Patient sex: M
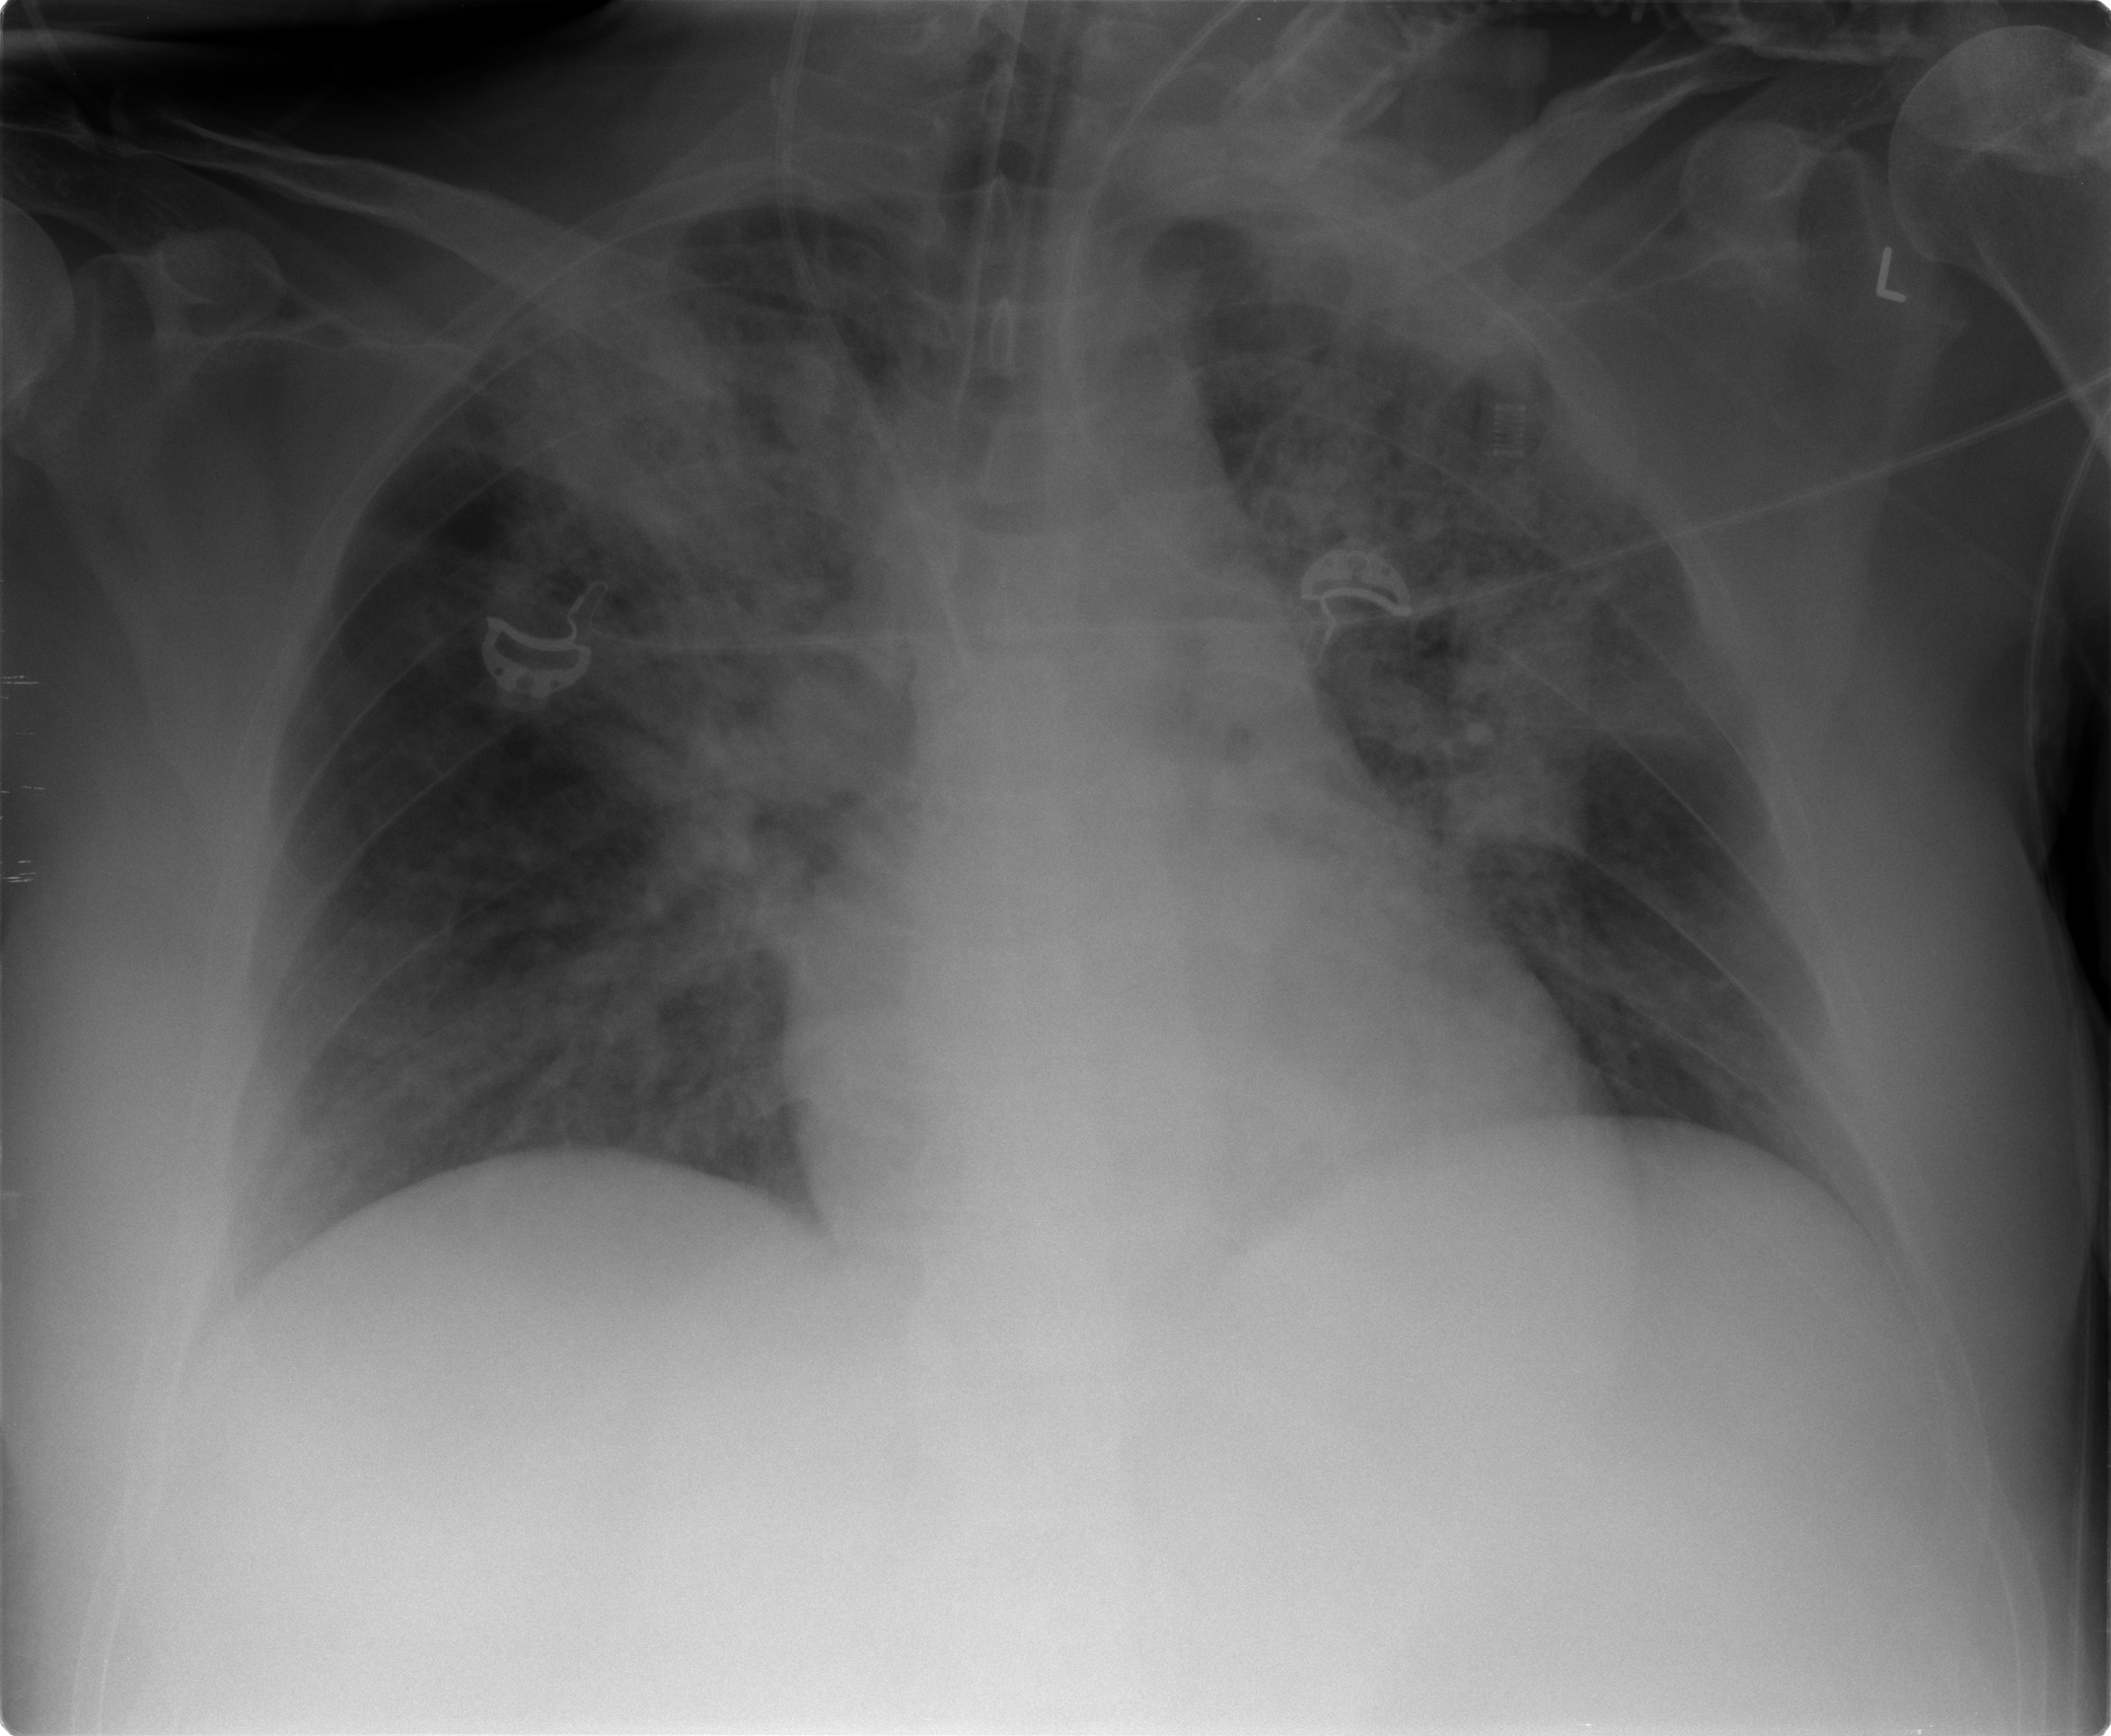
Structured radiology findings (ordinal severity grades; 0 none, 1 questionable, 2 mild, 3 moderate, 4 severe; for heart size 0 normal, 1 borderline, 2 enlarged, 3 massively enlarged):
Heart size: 0
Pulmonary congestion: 3
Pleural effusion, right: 0
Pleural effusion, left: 0
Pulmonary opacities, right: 4
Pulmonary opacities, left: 3
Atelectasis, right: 2
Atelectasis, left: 2